Question: I would like to use hatching in broken_barh of matplotlib. What I want is to for different color in the plot to have different hatching pattern. I tried to add as a dictionary but wasn't successful, anyone knows what is the correct way?
this is a sample code from matplotlib website.
"""
Make a "broken" horizontal bar plot, i.e., one with gaps
"""
'''
import matplotlib.pyplot as plt
fig, ax = plt.subplots()
ax.broken_barh([(110, 30), (150, 10)], (10, 9), facecolors='blue', hatch='o')
ax.broken_barh([(10, 50), (100, 20), (130, 10)], (20, 9),
facecolors=('red', 'yellow', 'green'), hatch='//')
ax.set_ylim(5, 35)
ax.set_xlim(0, 200)
ax.set_xlabel('seconds since start')
ax.set_yticks([15, 25])
ax.set_yticklabels(['Bill', 'Jim'])
ax.grid(True)
ax.annotate('race interrupted', (61, 25),
xytext=(0.8, 0.9), textcoords='axes fraction',
arrowprops=dict(facecolor='black', shrink=0.05),
fontsize=16,
horizontalalignment='right', verticalalignment='top')
plt.show()
'''
I want to have different hatching for different color, but it is not possible:

I would appreciate if someone could give me a hint how to do that?
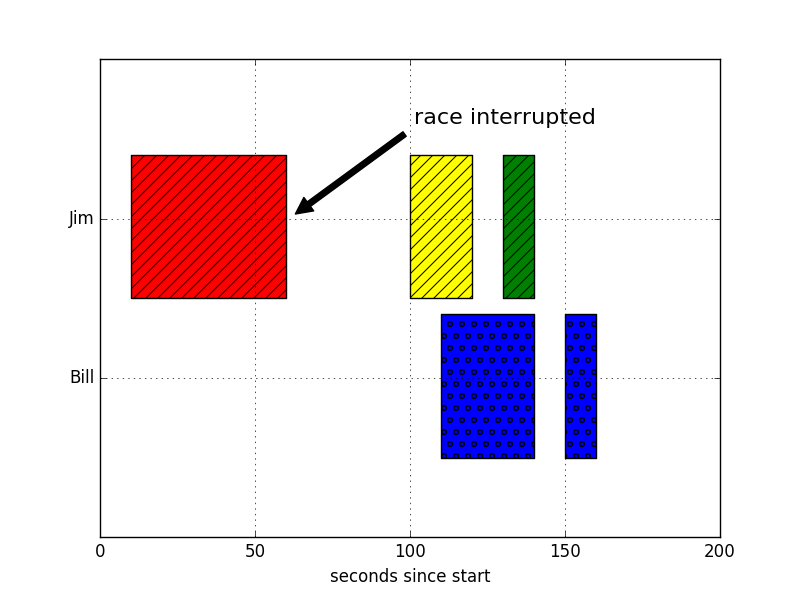
Answer: 'broken_barh' does not allow to set different hatches. But since a broken bar is just many single bars, you can plot single bars with different hatches.
'''
import matplotlib.pyplot as plt
def brokenhatchbar(xs, y, ax=None, **kw):
if not ax: ax=plt.gca()
hatches = kw.pop("hatch", [None]*len(xs))
facecolors = kw.pop("facecolors", [None]*len(xs))
edgecolors = kw.pop("edgecolors", [None]*len(xs))
for i, x in enumerate(xs):
ax.barh(bottom=y[0], width=x[1], height=y[1], left=x[0],
facecolor=facecolors[i], edgecolor=edgecolors[i], hatch=hatches[i])
fig, ax = plt.subplots()
brokenhatchbar([(110, 30), (150, 10)], (10, 9), facecolors=['blue','blue'], hatch=['o','////'])
brokenhatchbar([(10, 50), (100, 20), (130, 10)], (20, 9),
facecolors=('red', 'yellow', 'green'), hatch=('//', 'o', '+'))
ax.set_ylim(5, 35)
ax.set_xlim(0, 200)
ax.set_xlabel('seconds since start')
ax.grid(True)
plt.show()
'''
<URL>